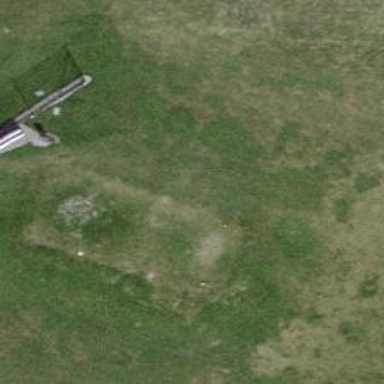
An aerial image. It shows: Golf tee.